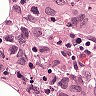
Metastatic tissue present: yes